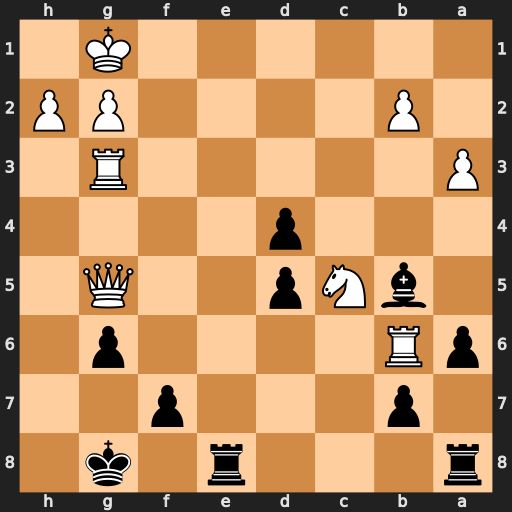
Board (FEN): r3r1k1/1p3p2/pR4p1/1bNp2Q1/3p4/P5R1/1P4PP/6K1
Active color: b
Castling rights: -
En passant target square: -
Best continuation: Re1+ Kf2 Rf1#